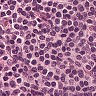
Metastatic tissue present: no